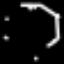
Label: octagon